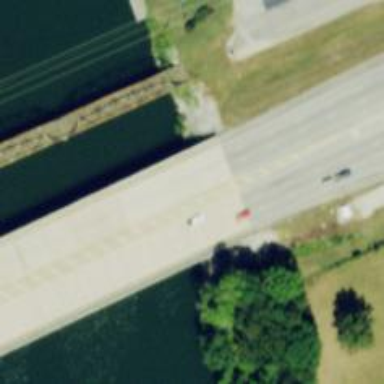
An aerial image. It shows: Trunk route bridge.